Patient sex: M
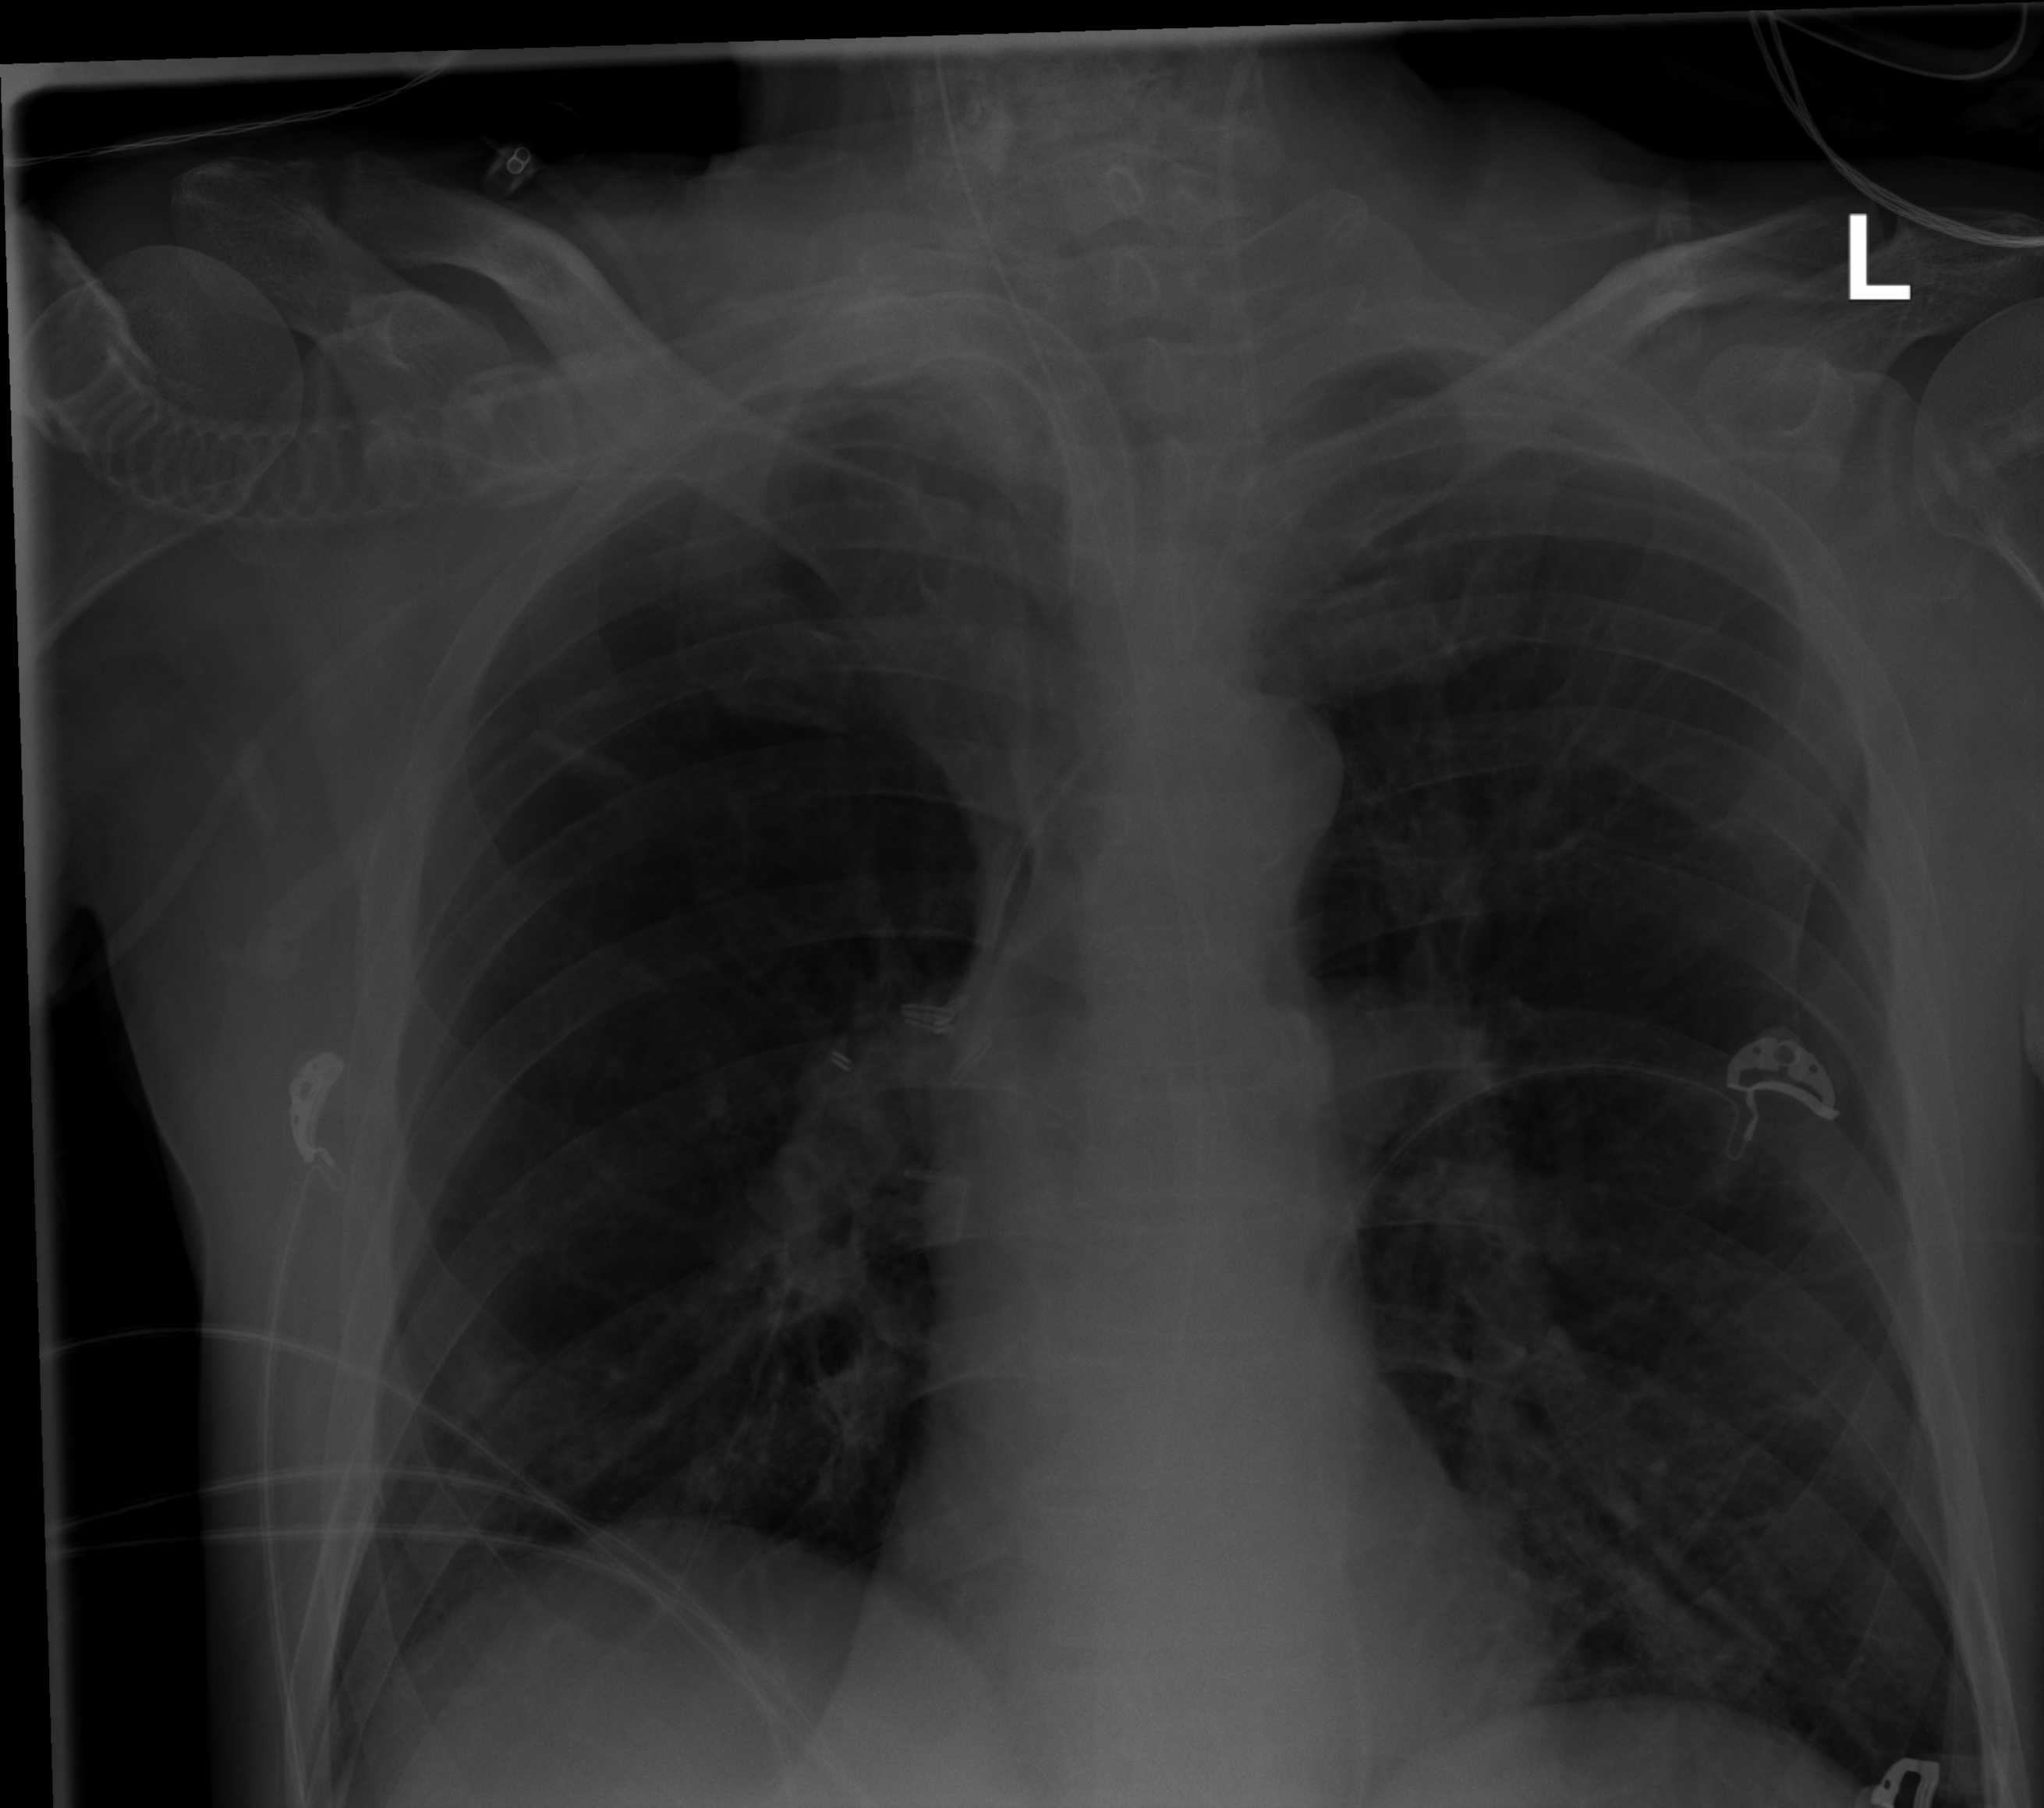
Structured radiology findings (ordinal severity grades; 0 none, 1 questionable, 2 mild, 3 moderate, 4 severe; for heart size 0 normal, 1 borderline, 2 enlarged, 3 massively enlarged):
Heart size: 0
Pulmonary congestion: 0
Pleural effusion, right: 0
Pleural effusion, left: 0
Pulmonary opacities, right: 1
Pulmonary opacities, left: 0
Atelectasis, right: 0
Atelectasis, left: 0